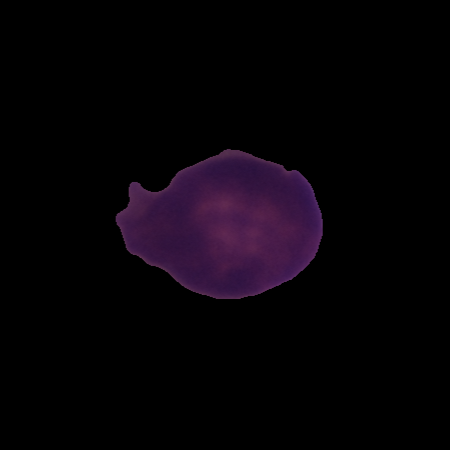
Label: healthy